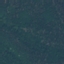
Land use / land cover: Forest